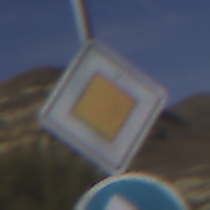
Verkehrszeichen: Vorfahrtsstrasse
Zusatzzeichen unten: VorgeschriebeneFahrtrichtungGeradeausOderRechts
Umgebung: Outdoor, Nature
Tageszeit: Midday
Wetter: Clear
Licht: Natural
Jahreszeit: NotSpecified
Kontrast: HighContrast